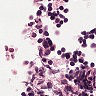
Metastatic tissue present: no